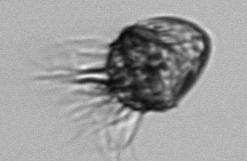
Label: Strombidium_morphotype1